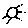
Label: sun